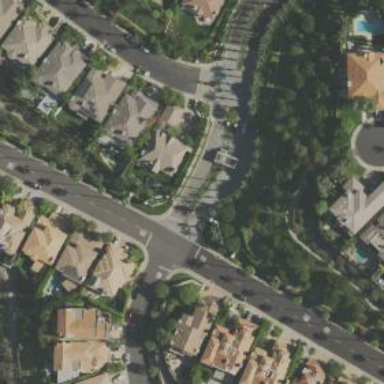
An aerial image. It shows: Residential area with homes lining the residential road.